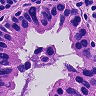
Metastatic tissue present: yes